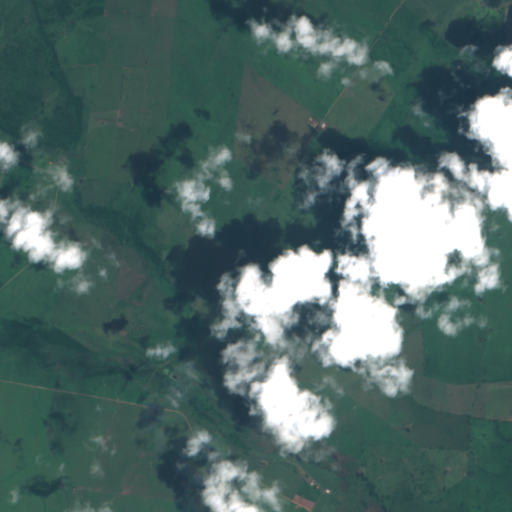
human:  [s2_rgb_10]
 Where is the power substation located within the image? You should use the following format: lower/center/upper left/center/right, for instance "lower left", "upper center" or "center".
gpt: The power substation is located in the upper center of the image.
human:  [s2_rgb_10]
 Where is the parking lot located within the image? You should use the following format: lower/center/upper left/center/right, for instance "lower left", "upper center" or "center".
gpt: There is no parking lot in the image.